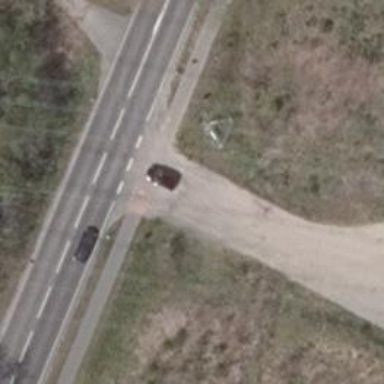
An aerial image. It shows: Road with "give way" sign.